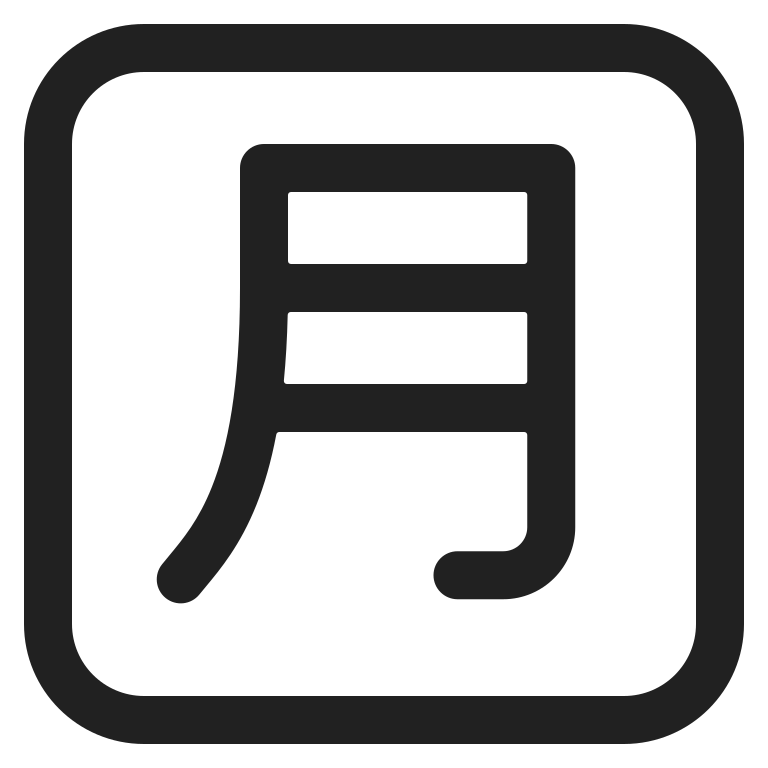
japanese monthly amount button high contrast